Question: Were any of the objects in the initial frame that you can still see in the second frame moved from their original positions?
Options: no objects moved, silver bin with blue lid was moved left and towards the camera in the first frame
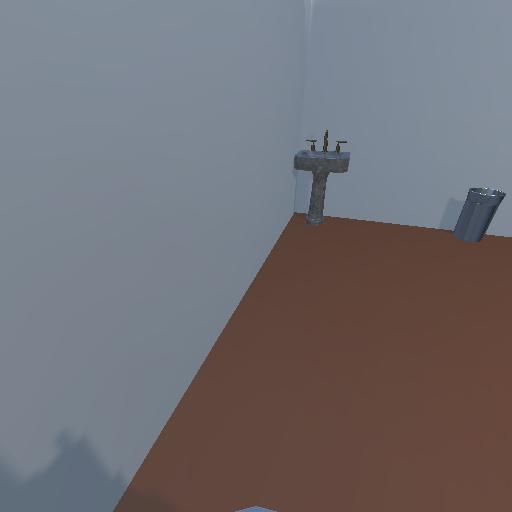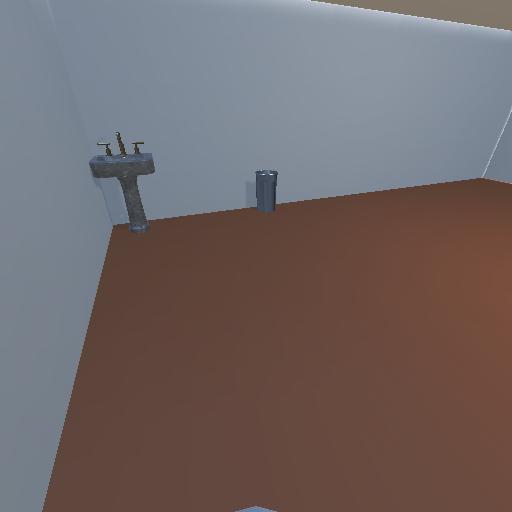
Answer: no objects moved